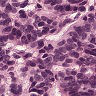
Metastatic tissue present: yes